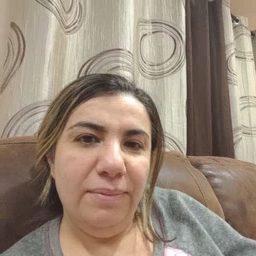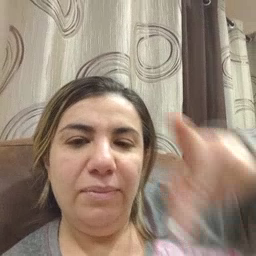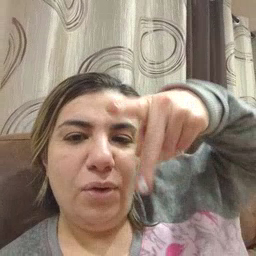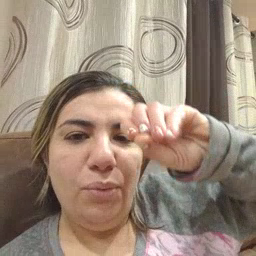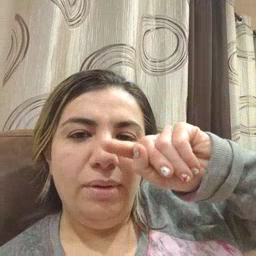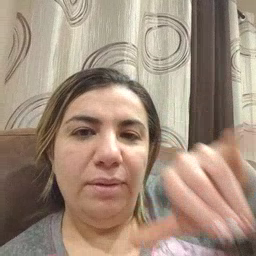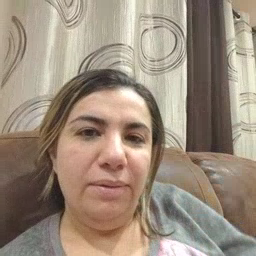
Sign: potty